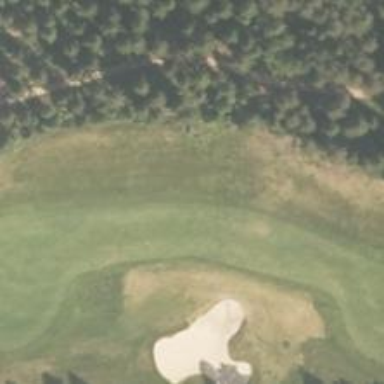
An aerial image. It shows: View of golf hole.